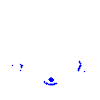
Particle: electron